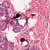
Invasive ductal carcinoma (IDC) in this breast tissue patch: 0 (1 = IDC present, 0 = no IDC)